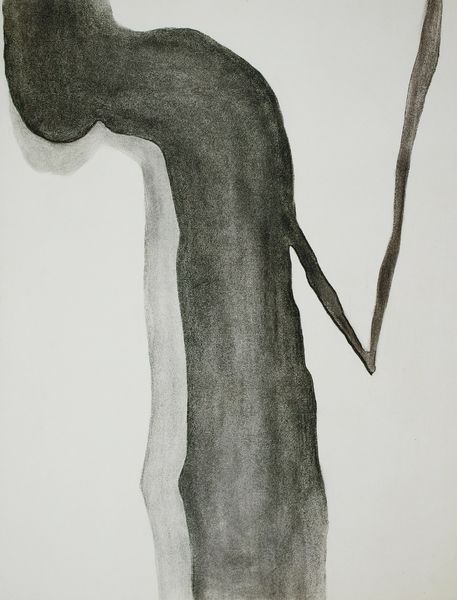
Titel: Drawing V
Künstler: Georgia O'Keeffe
Institution: Im Besitz der Künstlerin
Schlagwörter: baum, kopf, körper, schatten, weiß, aquarell, grau, schwarz, zeichen, zeichnung, tier, arm, figur, oval, rund, ecke, abstrakt, spur, dick, dünn, foto, fotografie, tusche, kontur, form, fleck, verlaufen, verlauf, rohr, räumlich, pinselzeichnung, zacke, o'eeffe, abgehoben